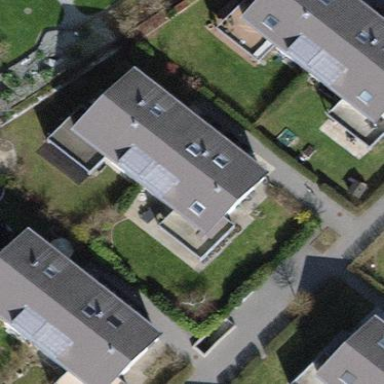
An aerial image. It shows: House with gabled roof oriented across. The roof is gray in color.